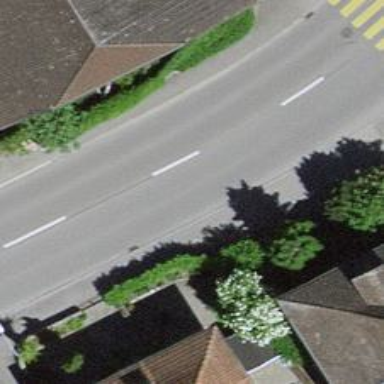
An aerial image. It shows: Bus stop with platform for public transport.